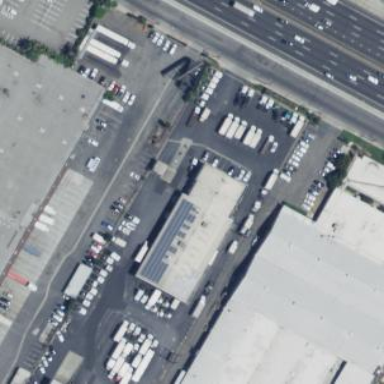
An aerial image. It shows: Commercial building used for cars.